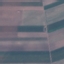
Land use / land cover class: AnnualCrop